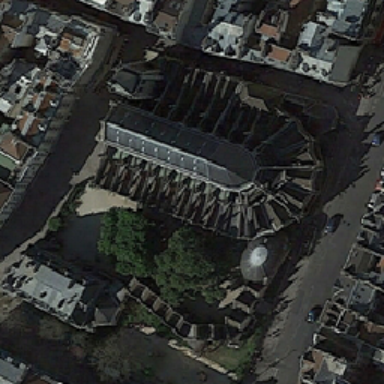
The white church is at the center of the square .